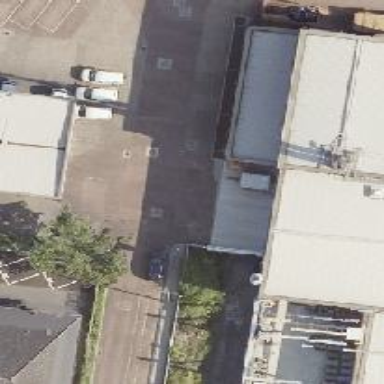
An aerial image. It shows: Parking entrance.